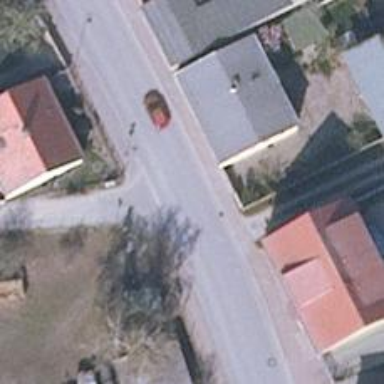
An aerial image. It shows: Secondary road with asphalt surface and separate sidewalk.